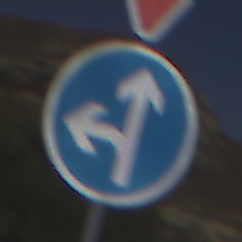
Verkehrszeichen: VorgeschriebeneFahrtrichtungGeradeausOderLinks
Zusatzzeichen oben: VorfahrtGewaehren
Umgebung: Outdoor, Nature
Tageszeit: Midday
Wetter: Clear
Licht: Natural
Jahreszeit: NotSpecified
Kontrast: HighContrast